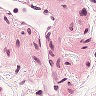
Metastatic tissue present: no